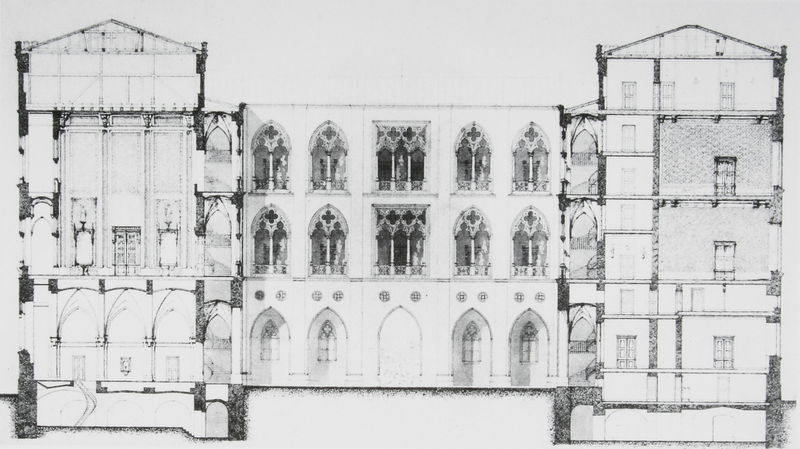
Titel: Wittelsbacher Palast, München, Querschnitt in Nord-Süd-Richtung
Künstler: Friedrich von Gärtner
Standort: München
Institution: Architekturmuseum der Technischen Universität
Schlagwörter: schatten, weiß, fenster, grau, licht, schwarz, skizze, säule, säulen, zeichnung, zimmer, anlage, dach, gebäude, haus, schloss, ornament, wand, architektur, sockel, kirche, drei, blatt, front, gotik, ansicht, bogen, fassade, italien, türen, venedig, grafik, graphik, pilaster, saal, treppe, geländer, foto, bögen, keller, innenhof, gewölbe, archtektur, dreistöckig, kloster, symmetrisch, druck, schnitt, stich, schwarzweiß, aufstand, stöcke, aufwand, entwurf, gravur, kapitelle, kathedrale, kreuzrippen, risalit, gotisch, kreuzgratgewölbe, rosette, spitzbogen, spitzbögen, treppenhaus, etagen, geschosse, plan, achsen, abtei, einblick, gothik, kupferstich, stockwerke, querschnitt, schwar, rosetten, anordnung, masswerk, geschoss, gebälk, riss, grundriss, aufriss, etage, bauplan, gänge, hallen, fundament, längsschnitt, bogenfenster, eckpavillons, vierpass, doppelfenster, bullaugen, lünetten, fnster, quergebäude, aerchitektur